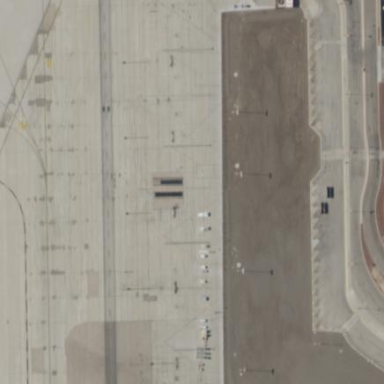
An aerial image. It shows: Apron at the airport.